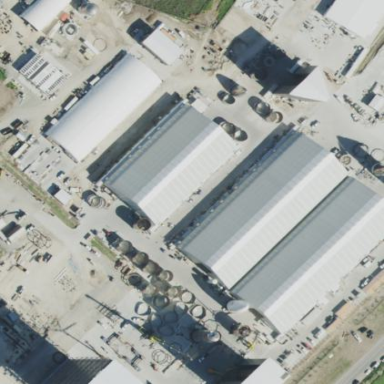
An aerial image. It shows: Industrial building with gambrel roof shape.